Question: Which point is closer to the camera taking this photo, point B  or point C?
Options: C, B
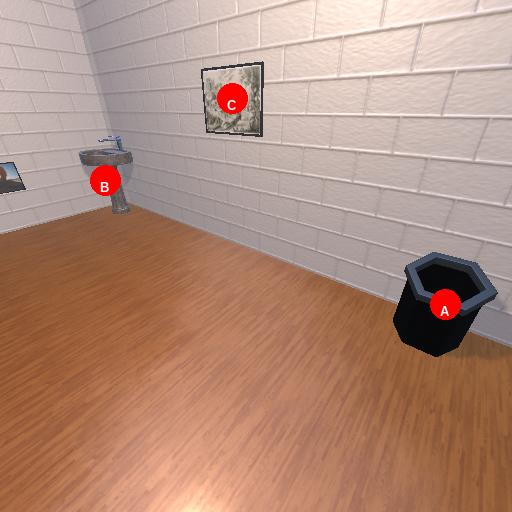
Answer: C